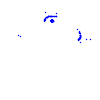
Particle: proton